Field crop: maize
Growth stage: 2
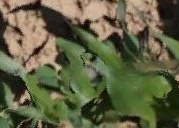
Species: maize